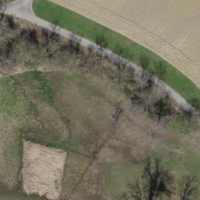
EUNIS habitat code: 25
Species observed at this site:
Certhia brachydactyla
Allium ursinum
Acer campestre
Buteo buteo
Falco tinnunculus